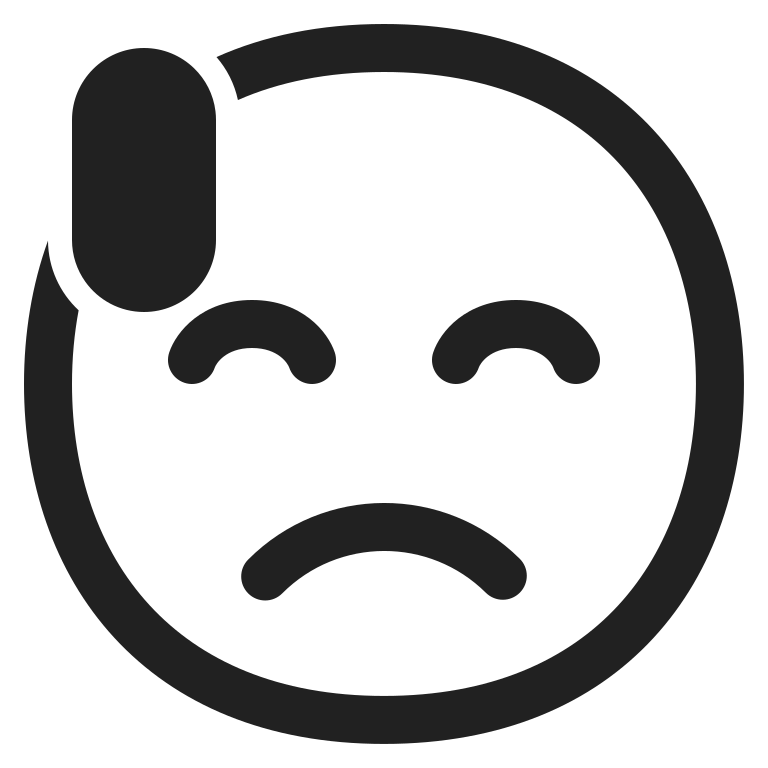
downcast face with sweat high contrast